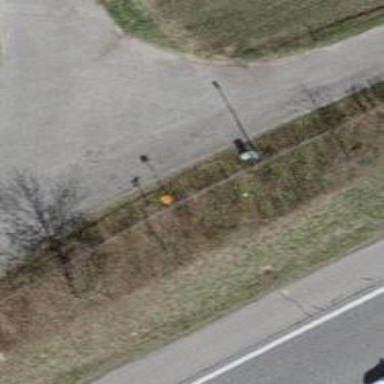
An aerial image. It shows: Aerial marker.